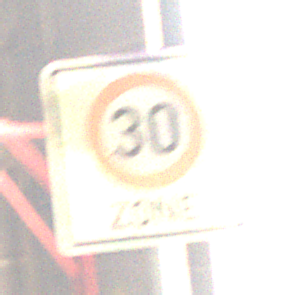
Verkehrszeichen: BeginnZone30
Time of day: Midday
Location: Indoor (Urban)
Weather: NotSpecified
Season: NotSpecified
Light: Natural